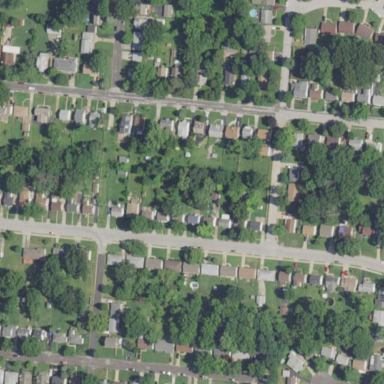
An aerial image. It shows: Residential area consisting of single-family homes.